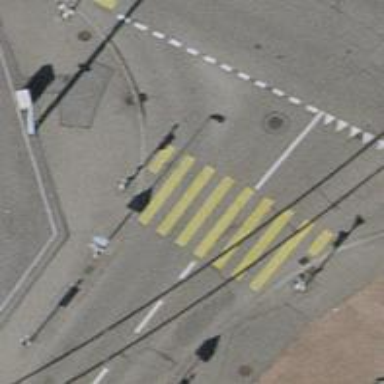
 there are traffic signals and zebra crossing."